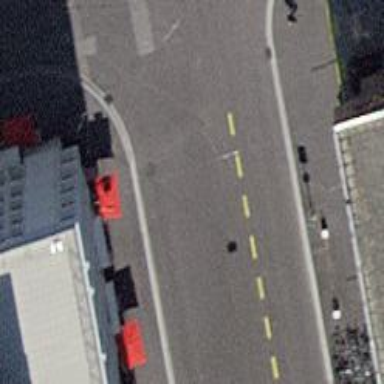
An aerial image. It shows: Unmarked road crossing.